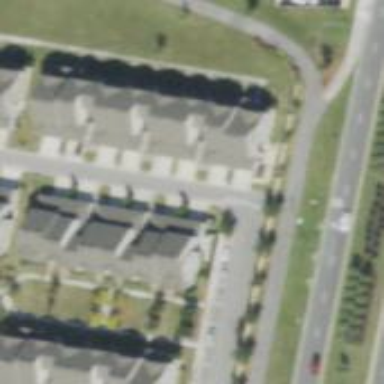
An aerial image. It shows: Alley classified as service road.